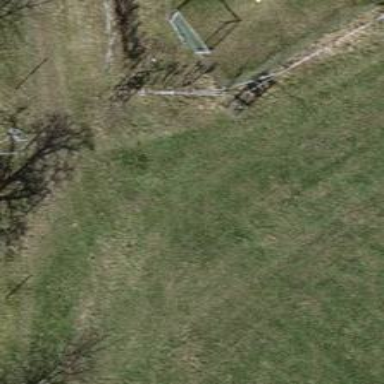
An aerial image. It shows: Fence is in the image.